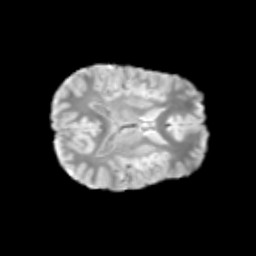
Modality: T2w
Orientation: axial
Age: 12
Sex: male
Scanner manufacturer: siemens
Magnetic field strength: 3 T
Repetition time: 3.8 s
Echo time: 0.07 s